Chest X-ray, AP view. Patient: 58 years old, sex M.
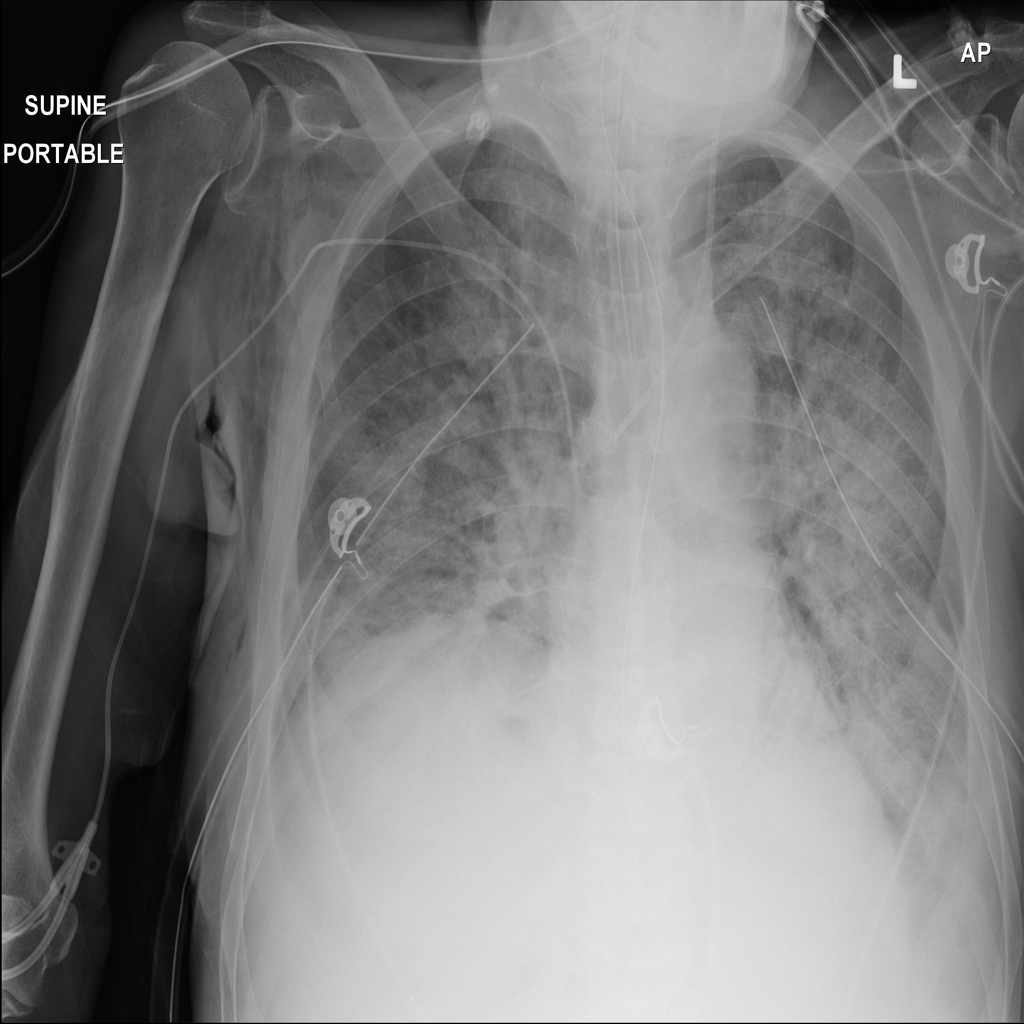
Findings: Emphysema